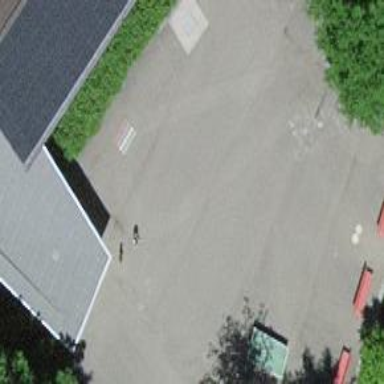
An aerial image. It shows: Pedestrian road with asphalt surface.